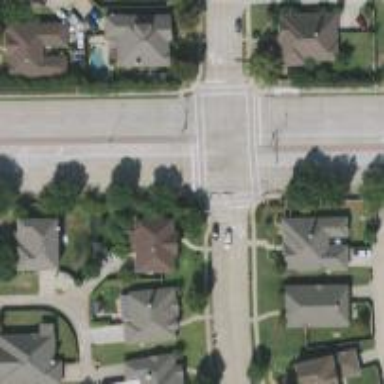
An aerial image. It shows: Secondary road with separate sidewalks.